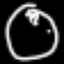
Label: clock